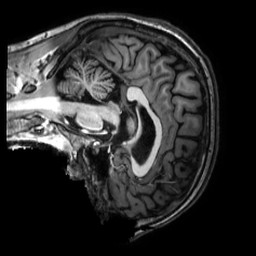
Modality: T1w
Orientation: sagittal
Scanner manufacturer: philips
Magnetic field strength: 3 T
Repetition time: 0.0096 s
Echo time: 0.0046 s